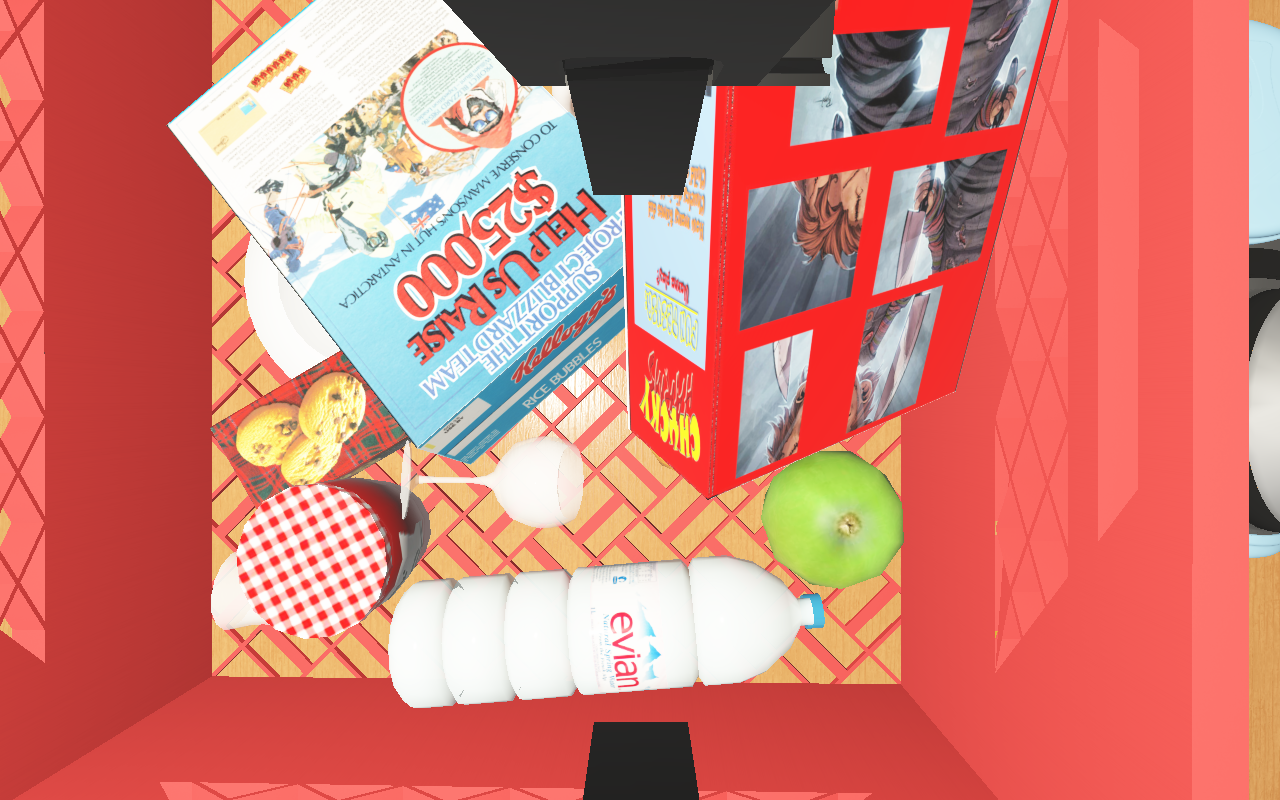
Objects in the scene:
water bottle
apple
apple
orange
orange
plate
glass
jam jar
cereal box